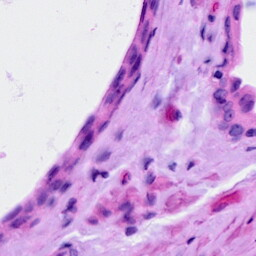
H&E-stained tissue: Ovarian